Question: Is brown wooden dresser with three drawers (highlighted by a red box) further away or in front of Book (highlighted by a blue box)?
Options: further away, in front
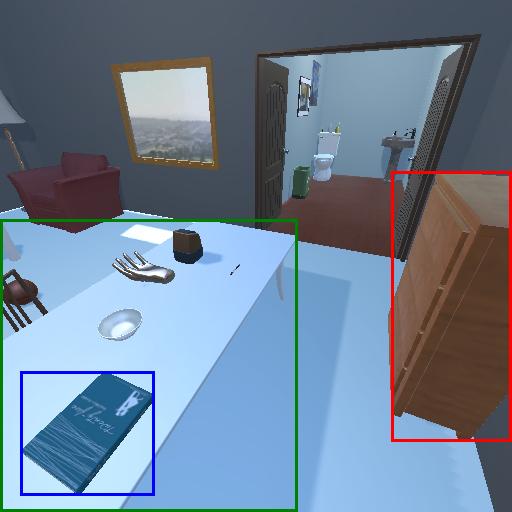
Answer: further away